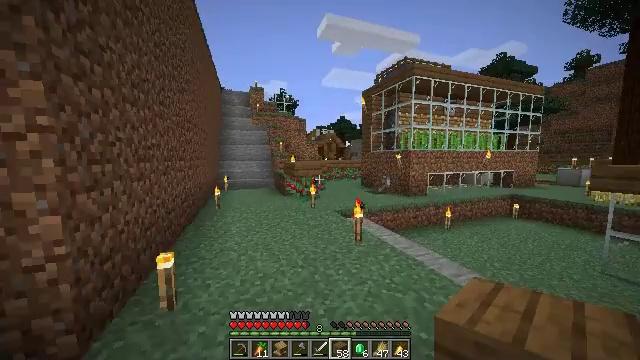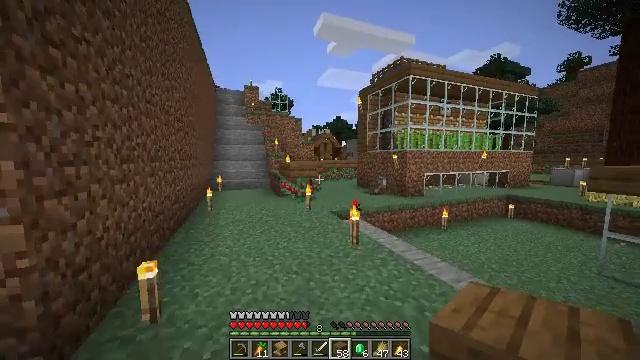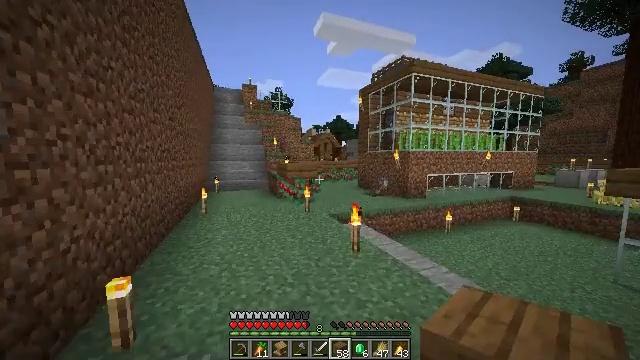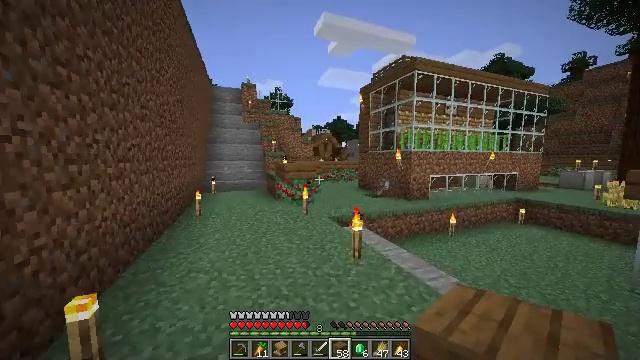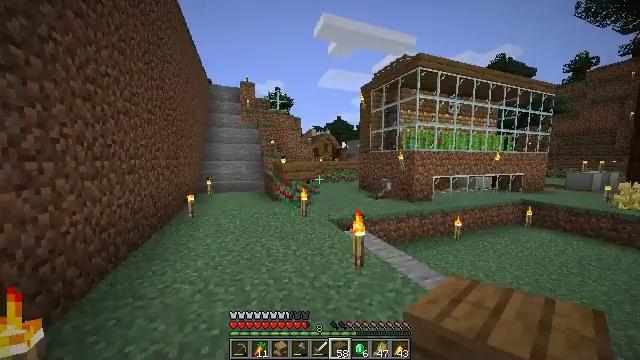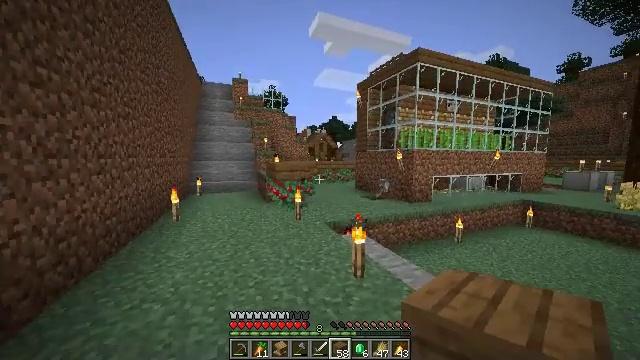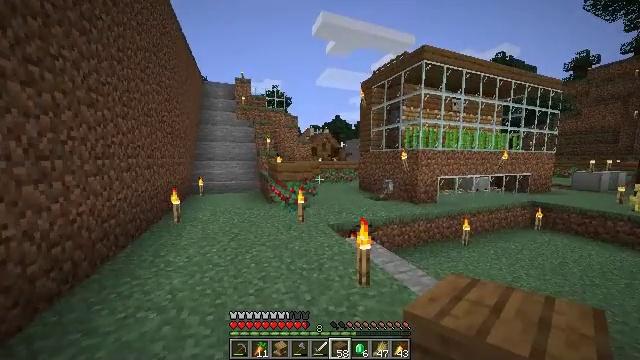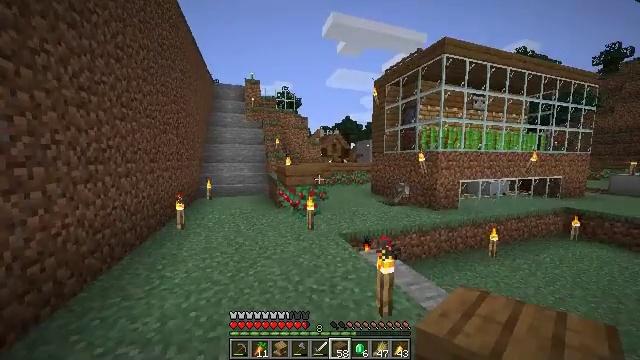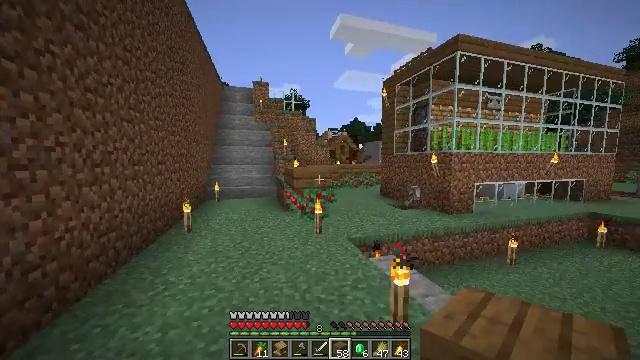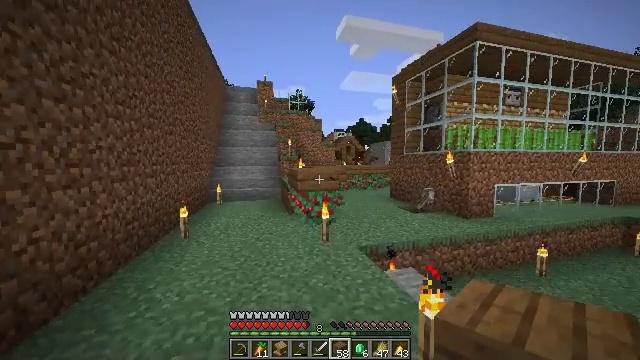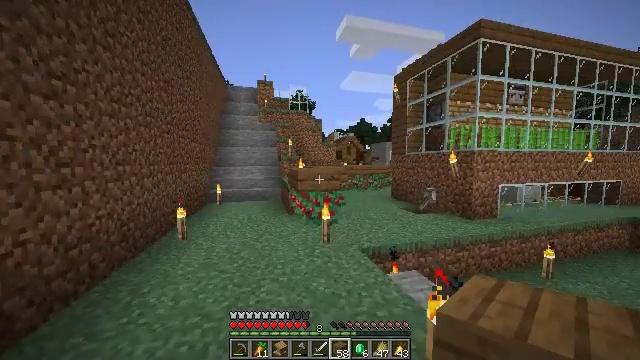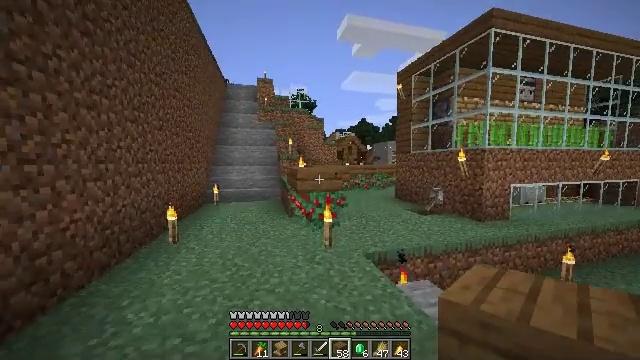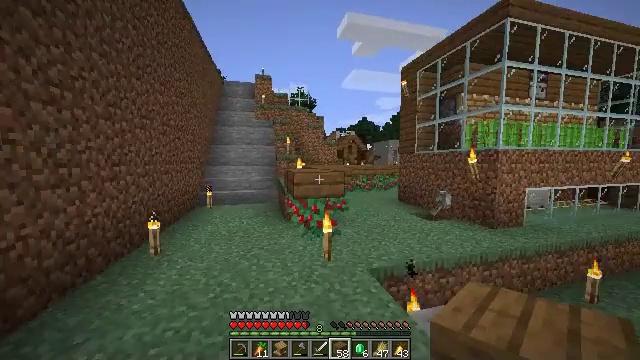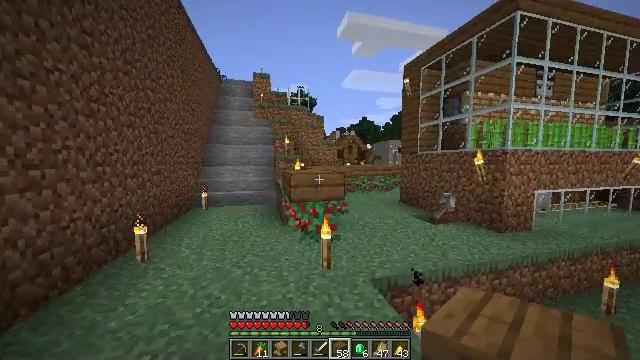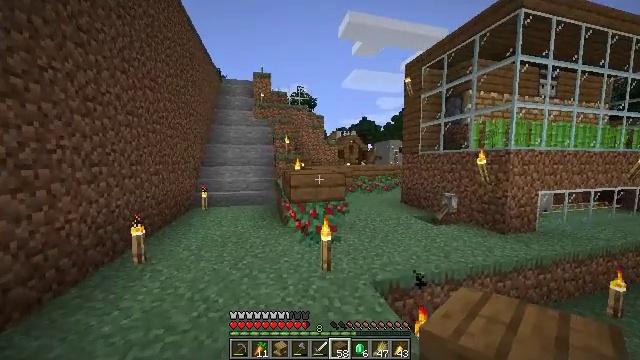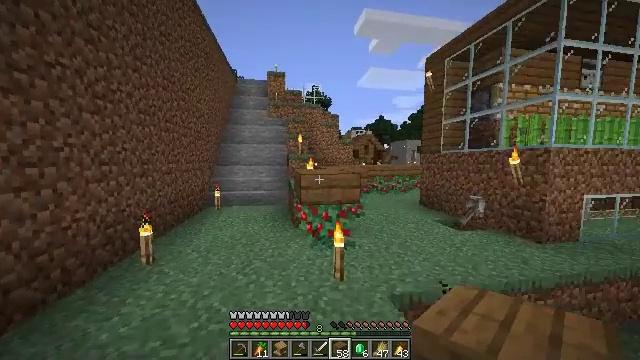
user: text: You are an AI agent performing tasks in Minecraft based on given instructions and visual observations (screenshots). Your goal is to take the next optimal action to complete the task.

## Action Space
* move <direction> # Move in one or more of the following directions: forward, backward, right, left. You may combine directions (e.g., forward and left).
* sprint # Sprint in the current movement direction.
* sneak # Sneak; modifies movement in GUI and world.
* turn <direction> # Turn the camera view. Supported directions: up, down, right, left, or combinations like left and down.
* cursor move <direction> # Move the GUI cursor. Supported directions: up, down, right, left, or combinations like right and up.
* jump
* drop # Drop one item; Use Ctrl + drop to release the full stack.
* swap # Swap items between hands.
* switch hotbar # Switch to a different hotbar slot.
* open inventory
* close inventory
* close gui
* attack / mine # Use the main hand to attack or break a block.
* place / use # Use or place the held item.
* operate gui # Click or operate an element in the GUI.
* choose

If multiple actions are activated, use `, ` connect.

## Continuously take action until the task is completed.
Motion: motion action
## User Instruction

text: Break the bamboo stalk.
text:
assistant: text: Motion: move forward, turn right
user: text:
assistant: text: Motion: move forward
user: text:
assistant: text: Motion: move forward
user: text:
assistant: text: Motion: move forward
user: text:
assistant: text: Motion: move forward, turn right
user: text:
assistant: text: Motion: move forward, sprint
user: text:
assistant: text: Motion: move forward, sprint, turn left
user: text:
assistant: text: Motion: move forward, sprint, turn left
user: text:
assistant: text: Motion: move forward, sprint, turn left
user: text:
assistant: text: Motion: move forward, sprint
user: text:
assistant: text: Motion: move forward
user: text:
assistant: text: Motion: move forward
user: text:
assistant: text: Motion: move forward
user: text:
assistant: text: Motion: move forward
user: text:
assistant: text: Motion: move forward, sprint, turn left
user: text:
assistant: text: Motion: move forward, sprint, turn left
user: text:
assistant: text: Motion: move forward, sprint, turn left and up
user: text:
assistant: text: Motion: move forward, sprint, turn left
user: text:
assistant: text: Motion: move forward, sprint
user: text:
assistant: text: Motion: move forward, turn up
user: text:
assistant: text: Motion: move forward, turn up
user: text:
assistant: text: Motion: move forward, sprint, turn up
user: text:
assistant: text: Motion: move forward, sprint, turn right and up
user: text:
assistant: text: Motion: move forward, sprint, turn right and up
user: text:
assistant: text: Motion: move forward, sprint, turn right and up
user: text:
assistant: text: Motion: move forward, turn right
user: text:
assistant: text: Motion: move forward, turn right
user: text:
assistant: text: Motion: move forward, turn right
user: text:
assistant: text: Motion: move forward, sprint, turn right
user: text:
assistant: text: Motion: move forward, sprint, turn right